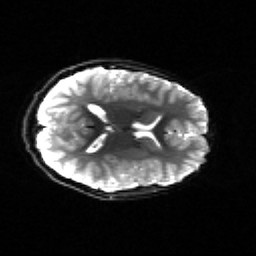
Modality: sbref
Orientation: axial
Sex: male
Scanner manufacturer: siemens
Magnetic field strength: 3 T
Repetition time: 5 s
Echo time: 0.071 s